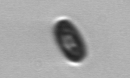
Label: Thalassiosira